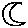
Label: moon